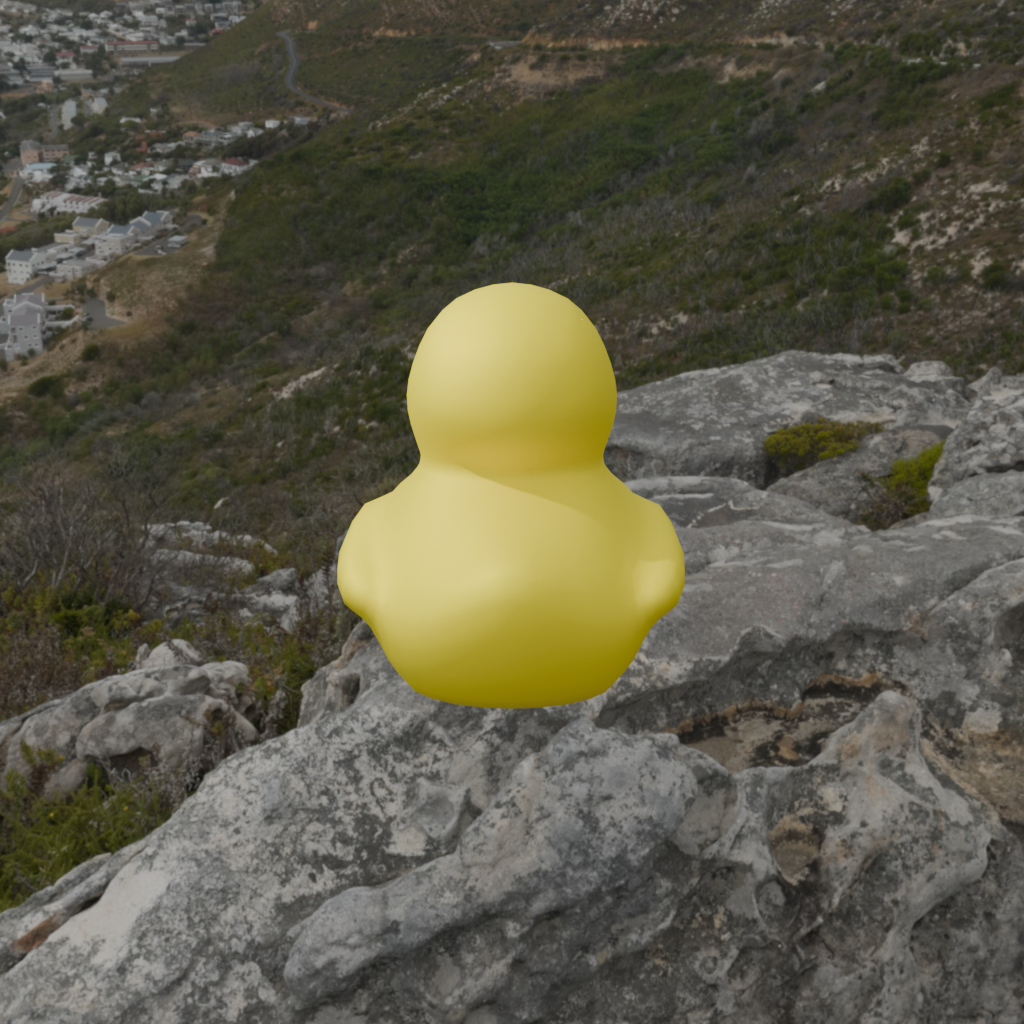
an image of a yellow rubber duck seen from <back> rocky landscape with a cloudy view of the sea.